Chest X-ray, PA view. Patient: 20 years old, sex M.
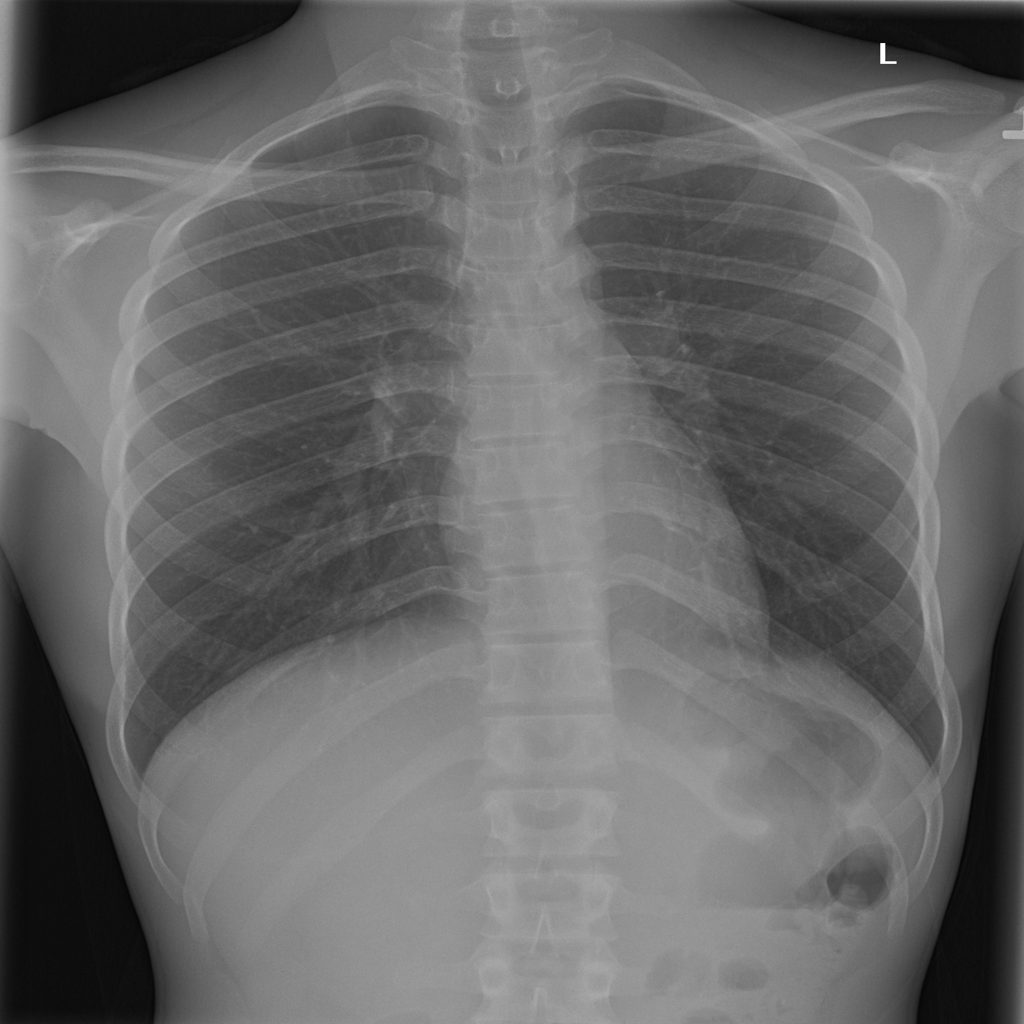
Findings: No Finding